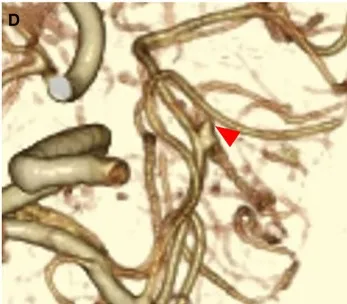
(D) The scaled-up version of CTA obtained at this admission. The aneurysm size was 4 mm, and bleb formation was observed (arrowhead).
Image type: radiology (ct)